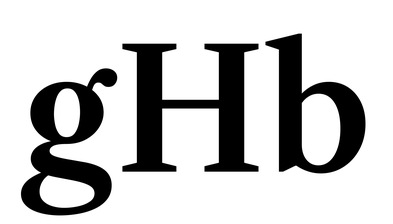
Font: LibreCaslonText_SemiBold